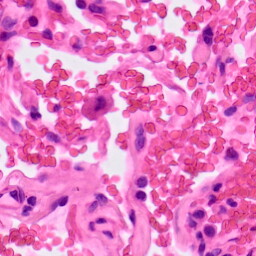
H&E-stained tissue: Lung